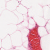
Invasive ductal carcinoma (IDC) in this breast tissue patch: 0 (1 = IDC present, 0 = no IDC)